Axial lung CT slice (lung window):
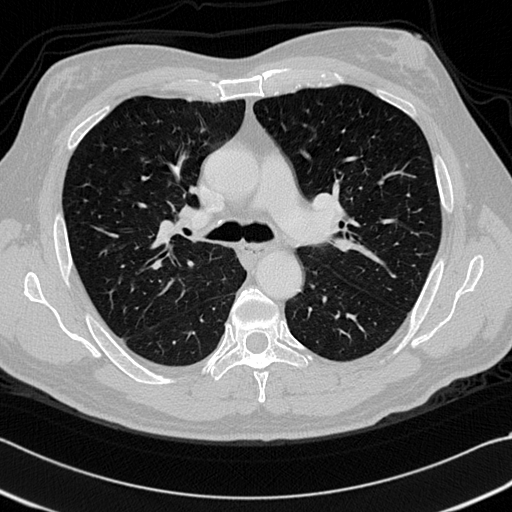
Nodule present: no